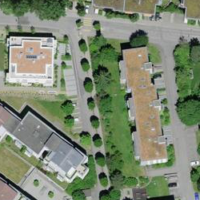
EUNIS habitat code: 55
Species observed at this site:
Trifolium pratense
Acer pseudoplatanus